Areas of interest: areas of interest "Botanical Garden"
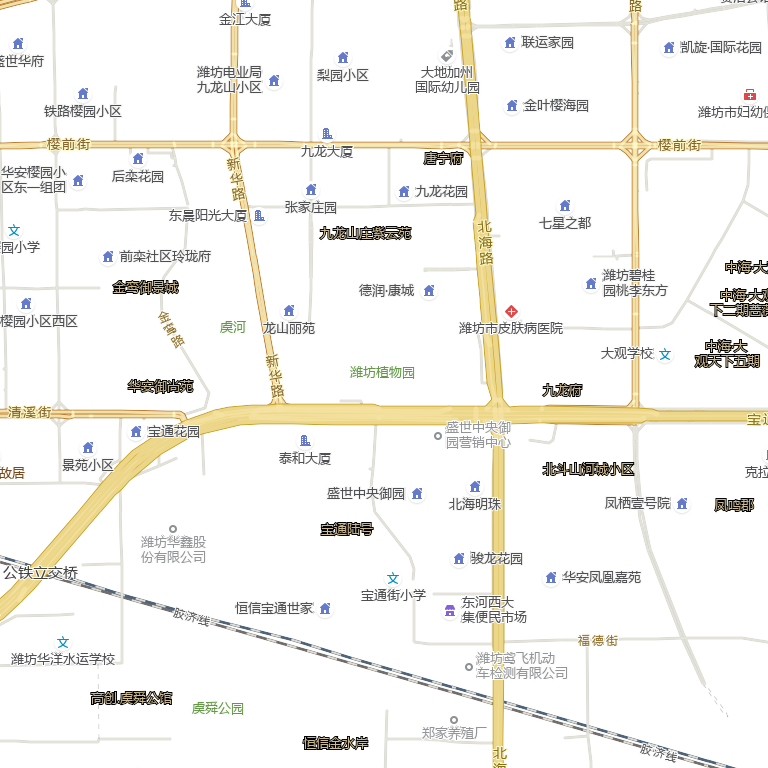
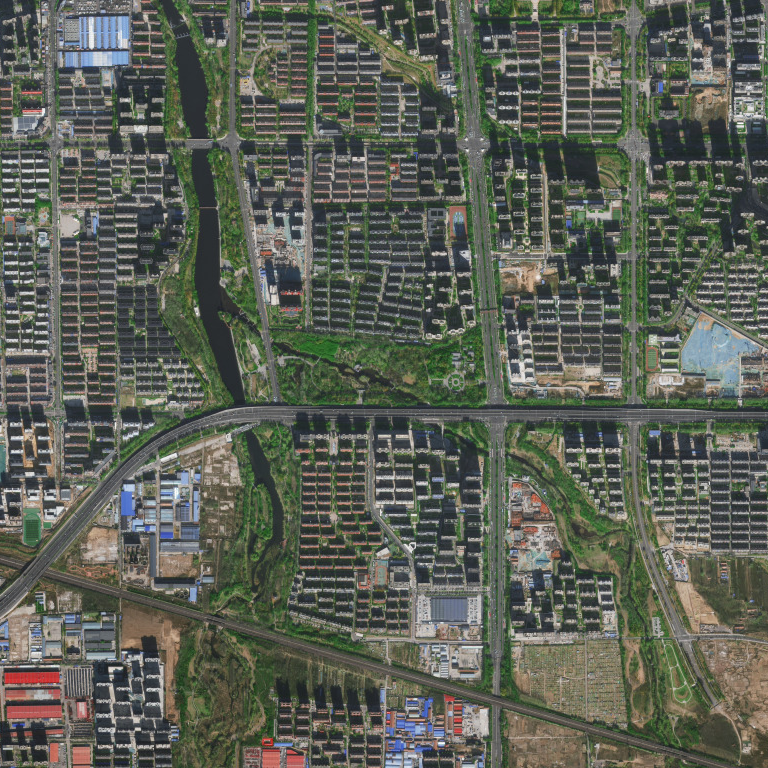